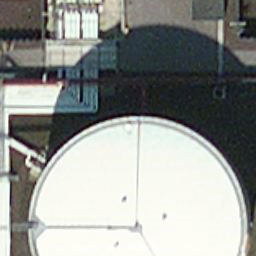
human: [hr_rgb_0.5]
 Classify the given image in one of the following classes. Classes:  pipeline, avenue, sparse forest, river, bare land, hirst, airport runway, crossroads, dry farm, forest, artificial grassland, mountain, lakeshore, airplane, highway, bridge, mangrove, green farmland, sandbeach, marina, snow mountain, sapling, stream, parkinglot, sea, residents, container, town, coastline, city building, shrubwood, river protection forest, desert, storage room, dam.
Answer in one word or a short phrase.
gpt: storage room